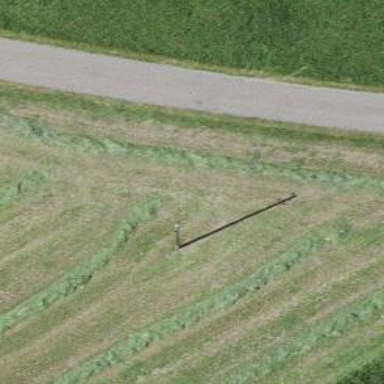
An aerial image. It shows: Utility pole in the area.